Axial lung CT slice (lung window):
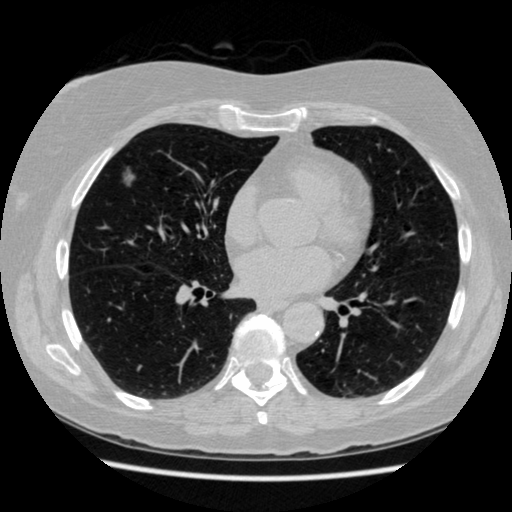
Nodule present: yes
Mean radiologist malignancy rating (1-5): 4.5